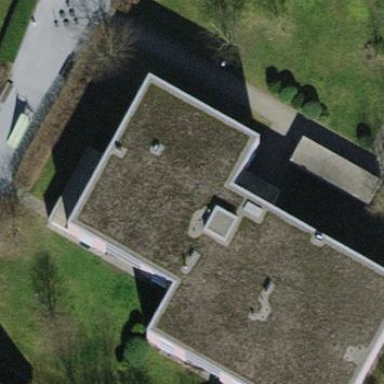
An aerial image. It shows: Flat-roofed building.